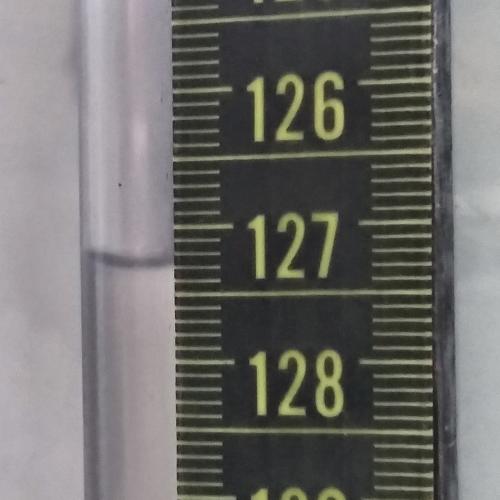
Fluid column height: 127.3 cm